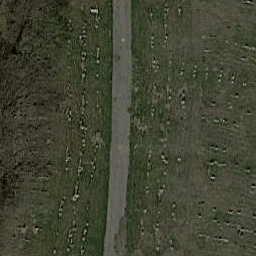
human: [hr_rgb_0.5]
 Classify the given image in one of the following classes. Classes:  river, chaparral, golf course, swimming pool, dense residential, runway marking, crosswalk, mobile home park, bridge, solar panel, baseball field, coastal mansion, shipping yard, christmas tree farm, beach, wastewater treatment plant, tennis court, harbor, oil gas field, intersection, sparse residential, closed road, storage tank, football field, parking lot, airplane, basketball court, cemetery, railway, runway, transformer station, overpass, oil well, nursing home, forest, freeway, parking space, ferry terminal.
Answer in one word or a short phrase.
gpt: cemetery